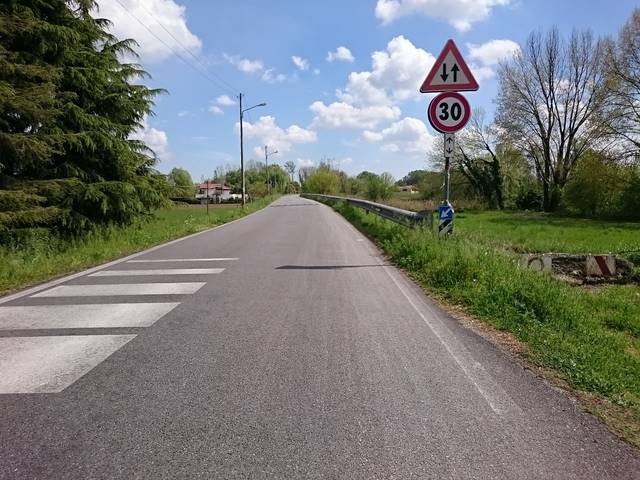
Region: Italy
Coordinates: 45.389, 11.847